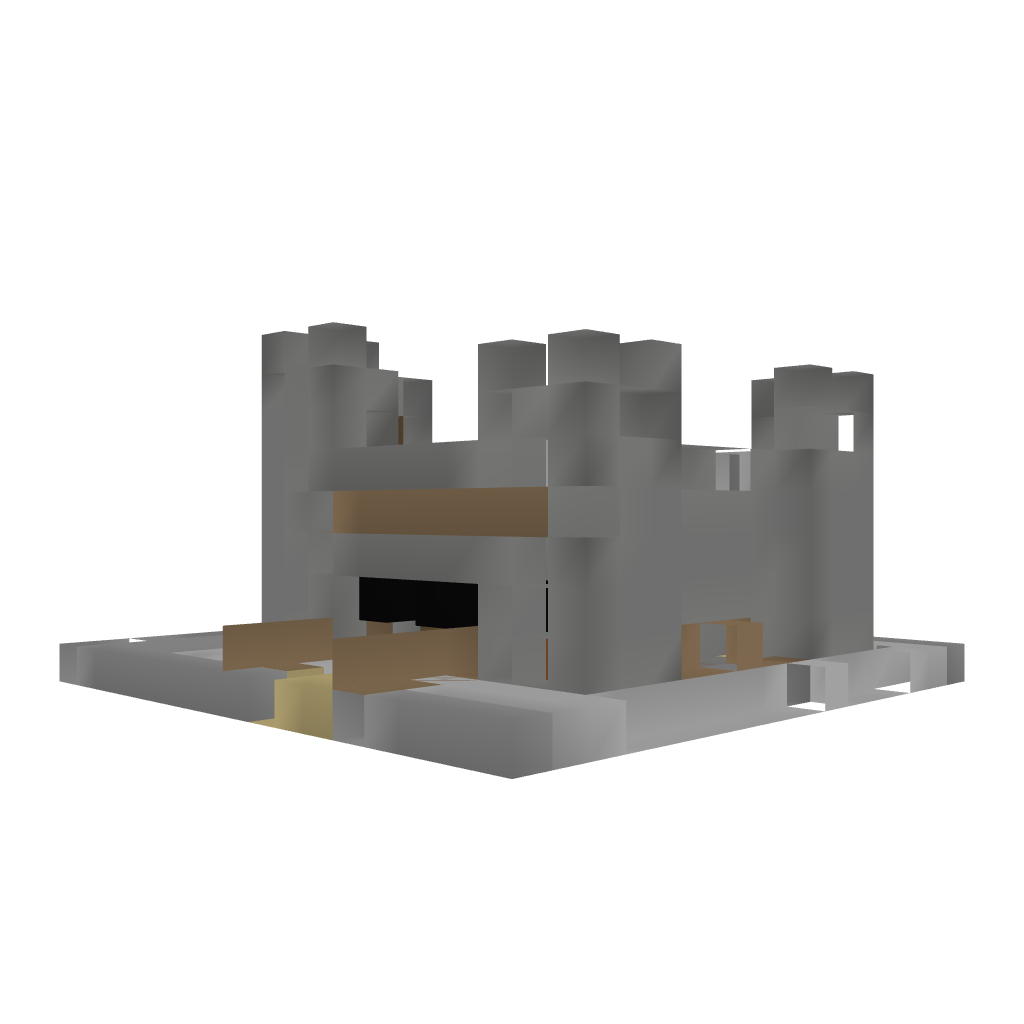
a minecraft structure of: Furnished Mini Castle